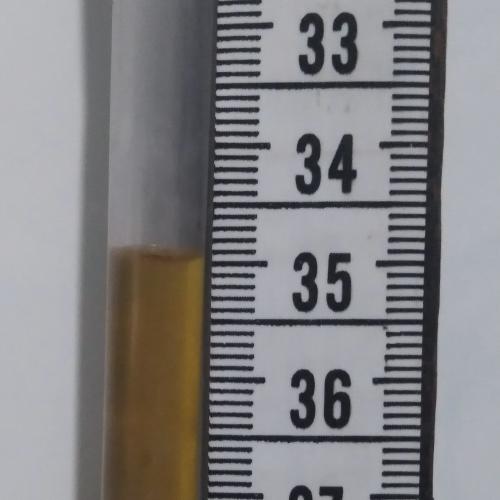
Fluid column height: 34.9 cm